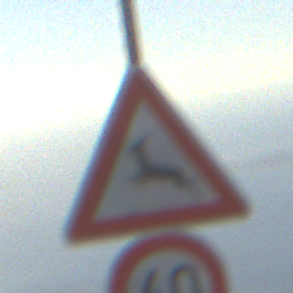
Verkehrszeichen: WildwechselRechts
Zusatzzeichen unten: Geschwindigkeit60
Umgebung: Outdoor, Nature
Tageszeit: SunriseSunset
Wetter: PartlyCloudy
Licht: Natural
Jahreszeit: NotSpecified
Kontrast: HighContrast